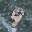
Label: 9